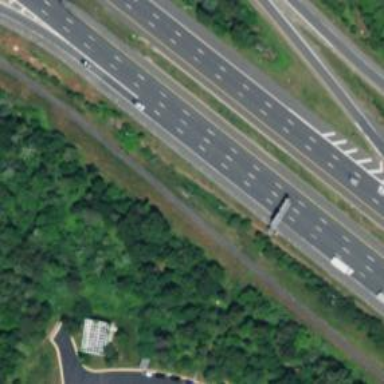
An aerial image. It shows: Expressway with asphalt surface classified as trunk highway.